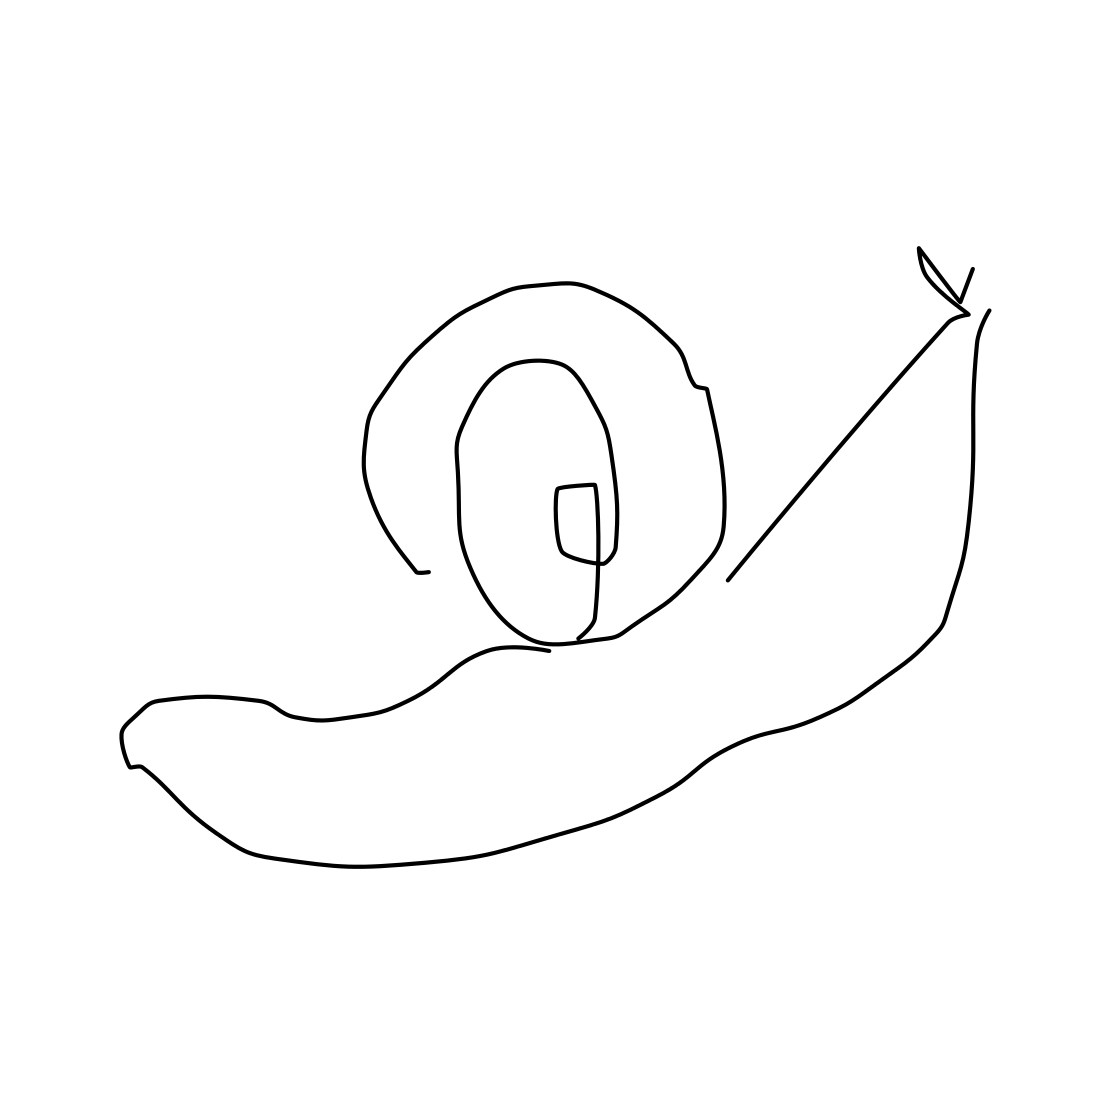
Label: snail